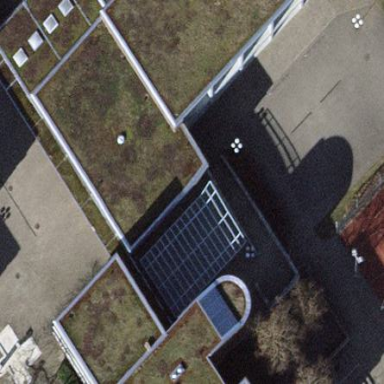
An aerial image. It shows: View of roof of building.